Field crop: tomato
Growth stage: 1
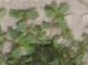
Species: portulaca